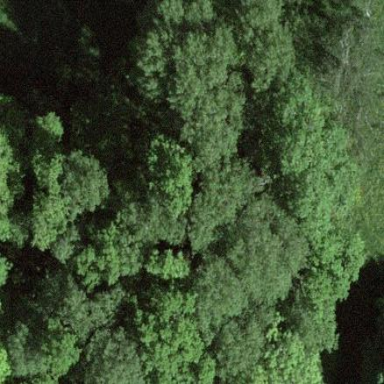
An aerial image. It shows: Deciduous broadleaved forest.